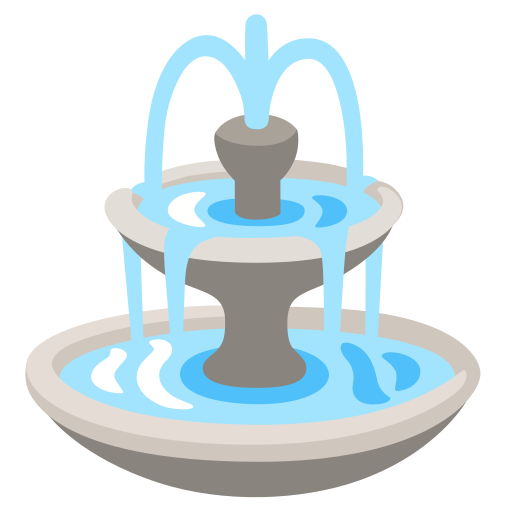
Emoji: ⛲